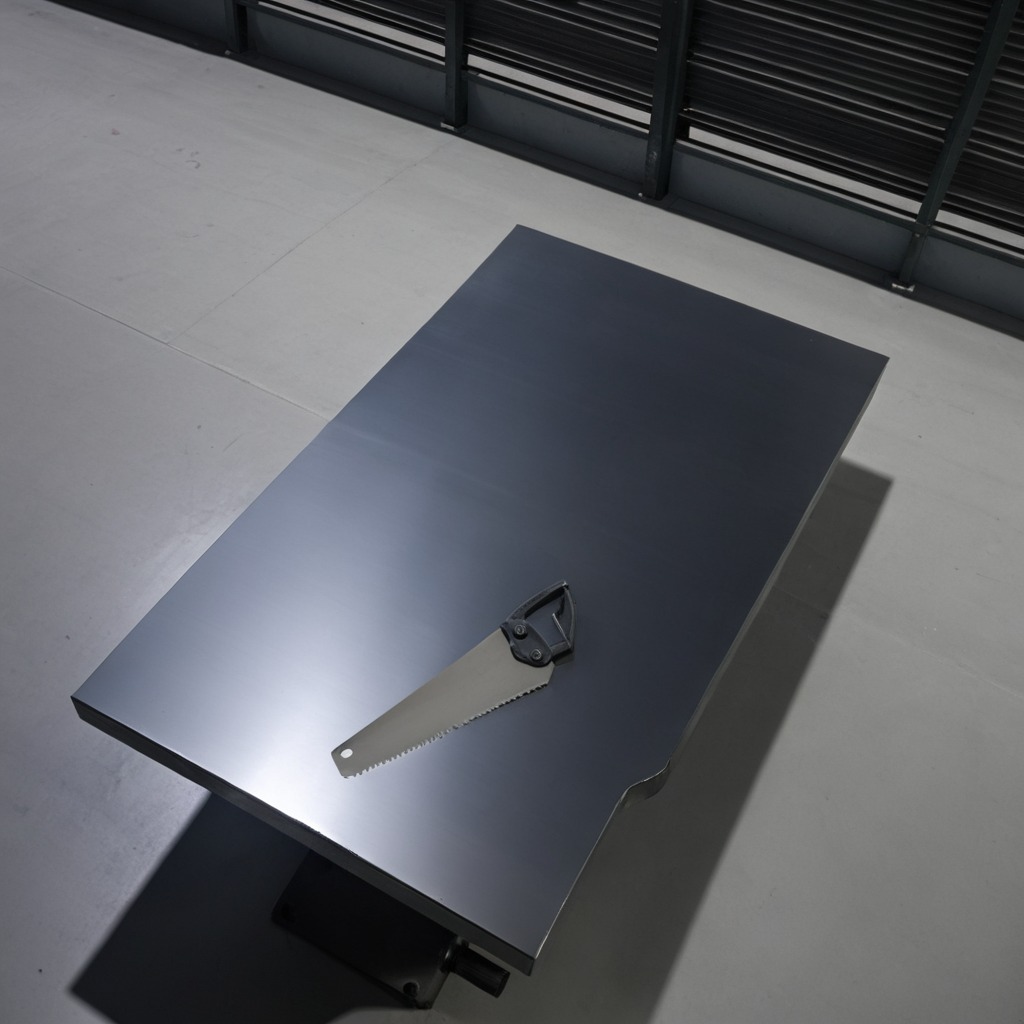
A handheld metal saw lies on a clean empty table in a basement in the evening soft directional lighting on the tabletop realistic grain studio-quality clarity centered framing